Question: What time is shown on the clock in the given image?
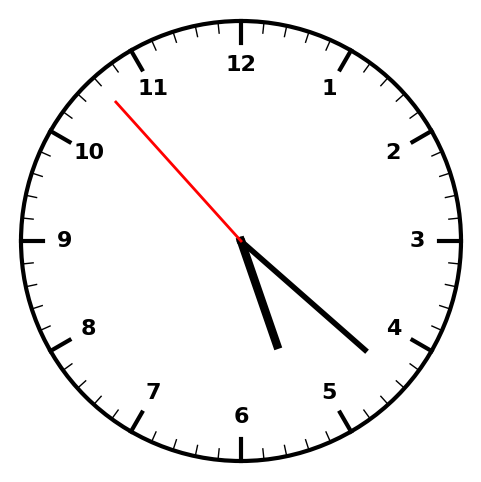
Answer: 05:21:53